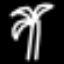
Label: palm tree